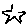
Label: star